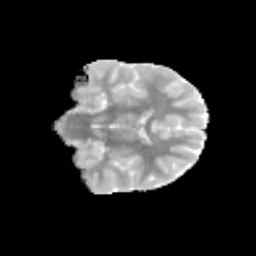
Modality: MD
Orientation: coronal
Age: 9
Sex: female
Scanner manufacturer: siemens
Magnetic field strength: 3 T
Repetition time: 3.8 s
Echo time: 0.07 s